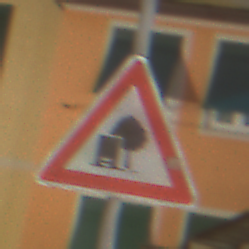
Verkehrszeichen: UnzureichendesLichtraumprofil
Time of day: Night
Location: Outdoor (Urban)
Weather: PartlyCloudy
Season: NotSpecified
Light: Artificial